Question: I would like to know if someone has an idea on how to get the checked values of the radio-buttons. There are 5 Columns and several rows, the user can only select one radio-button per column.
I have been trying to get the values but I haven't been able to get it through JQuery, or sending it through post to a PHP file.
'''
<table class="table table-striped table-hover " id='tableIncoming'>
<thead>
<tr>
<th>#</th>
<th>Route</th>
<th>Monday</th>
<th>Tuesday</th>
<th>Wednesday</th>
<th>Thursday</th>
<th>Friday</th>
</tr>
</thead>
<tbody>
{section name=lindex loop=$INCOMING_LIST}
<tr style="" class="{if $INCOMING_LIST[lindex].name eq 'Tres Rios' || $INCOMING_LIST[lindex].name eq 'Cartago'}info{/if}" id="tr{$INCOMING_LIST[lindex].name}-{$INCOMING_LIST[lindex].time}">
<td>{$smarty.section.lindex.index +1}</td>
<td style="width:220px;"> {$INCOMING_LIST[lindex].name}, {$INCOMING_LIST[lindex].time} </td>
<td><input name="M" type="radio"></td>
<td><input name="T" type="radio"></td>
<td><input name="W" type="radio"></td>
<td><input name="Th" type="radio"></td>
<td><input name="F" type="radio"></td>
</tr>
{/section}
<tr style="" class="" id='trWNUI'>
<td>-</td>
<td style="width:220px;" name='wnui'>Will not use</td>
<td><input name="M" type="radio"></td>
<td><input name="T" type="radio"></td>
<td><input name="W" type="radio"></td>
<td><input name="Th" type="radio"></td>
<td><input name="F" type="radio"></td>
</tr>
</tbody>
</table>
'''

Thanks to @Lennon, I updated my table to provide the values, here is how the code looks now:
'''
{section name=lindex loop=$INCOMING_LIST}
<tr style="" class="{if $INCOMING_LIST[lindex].name eq 'Tres Rios' || $INCOMING_LIST[lindex].name eq 'Cartago'}info{/if}" id="tr{$INCOMING_LIST[lindex].name}-{$INCOMING_LIST[lindex].time}">
<td>{$smarty.section.lindex.index +1}</td>
<td style="width:220px;"> {$INCOMING_LIST[lindex].name}, {$INCOMING_LIST[lindex].time} </td>
<td><input name="Mi[]" value='I, M, {$INCOMING_LIST[lindex].name}, {$INCOMING_LIST[lindex].time}' type="radio"></td>
<td><input name="Ti[]" value='I, T, {$INCOMING_LIST[lindex].name}, {$INCOMING_LIST[lindex].time}' type="radio"></td>
<td><input name="Wi[]" value='I, W, {$INCOMING_LIST[lindex].name}, {$INCOMING_LIST[lindex].time}' type="radio"></td>
<td><input name="Thi[]" value='I, Th, {$INCOMING_LIST[lindex].name}, {$INCOMING_LIST[lindex].time}' type="radio"></td>
<td><input name="Fi[]" value='I, F, {$INCOMING_LIST[lindex].name}, {$INCOMING_LIST[lindex].time}' type="radio"></td>
</tr>
{/section}
'''
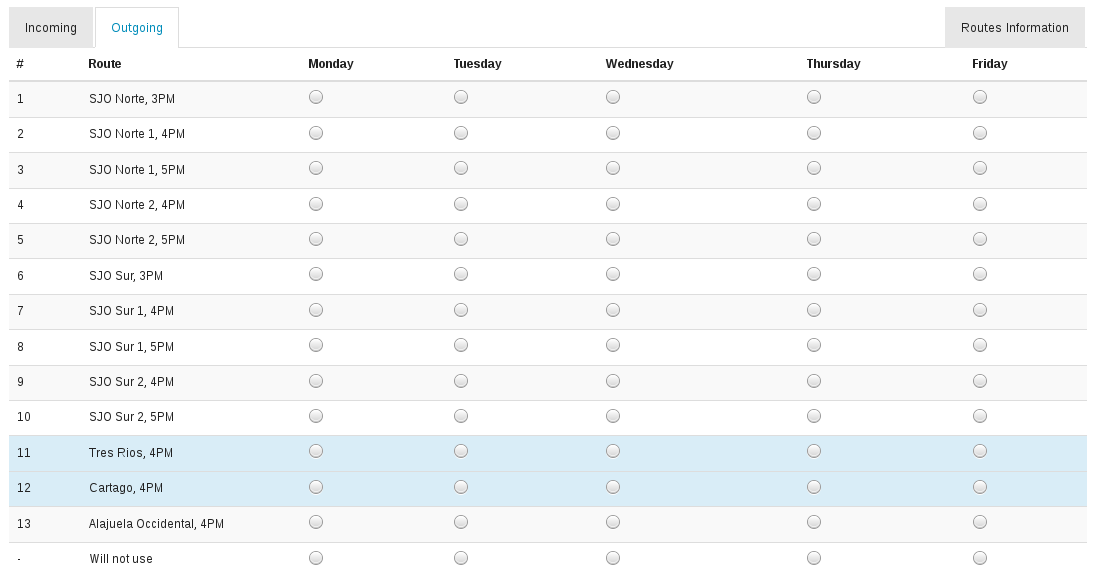
Answer: You have to use brackets on the name of your radio buttons.
So that when you submit them, PHP will recognize it as an array.
Example here: <URL>
This:
'''
<tr style="" class="{if $INCOMING_LIST[lindex].name eq 'Tres Rios' || $INCOMING_LIST[lindex].name eq 'Cartago'}info{/if}" id="tr{$INCOMING_LIST[lindex].name}-{$INCOMING_LIST[lindex].time}">
<td>{$smarty.section.lindex.index +1}</td>
<td style="width:220px;"> {$INCOMING_LIST[lindex].name}, {$INCOMING_LIST[lindex].time} </td>
<td><input name="M" type="radio"></td>
<td><input name="T" type="radio"></td>
<td><input name="W" type="radio"></td>
<td><input name="Th" type="radio"></td>
<td><input name="F" type="radio"></td>
</tr>
'''
Need to be this:
'''
<tr style="" class="{if $INCOMING_LIST[lindex].name eq 'Tres Rios' || $INCOMING_LIST[lindex].name eq 'Cartago'}info{/if}" id="tr{$INCOMING_LIST[lindex].name}-{$INCOMING_LIST[lindex].time}">
<td>{$smarty.section.lindex.index +1}</td>
<td style="width:220px;"> {$INCOMING_LIST[lindex].name}, {$INCOMING_LIST[lindex].time} </td>
<td><input name="M[]" type="radio"></td>
<td><input name="T[]" type="radio"></td>
<td><input name="W[]" type="radio"></td>
<td><input name="Th[]" type="radio"></td>
<td><input name="F[]" type="radio"></td>
</tr>
'''
And you access through $_POST['m']['ID_OF_CHECKED_ITEM']